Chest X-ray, PA view. Patient: 44 years old, sex F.
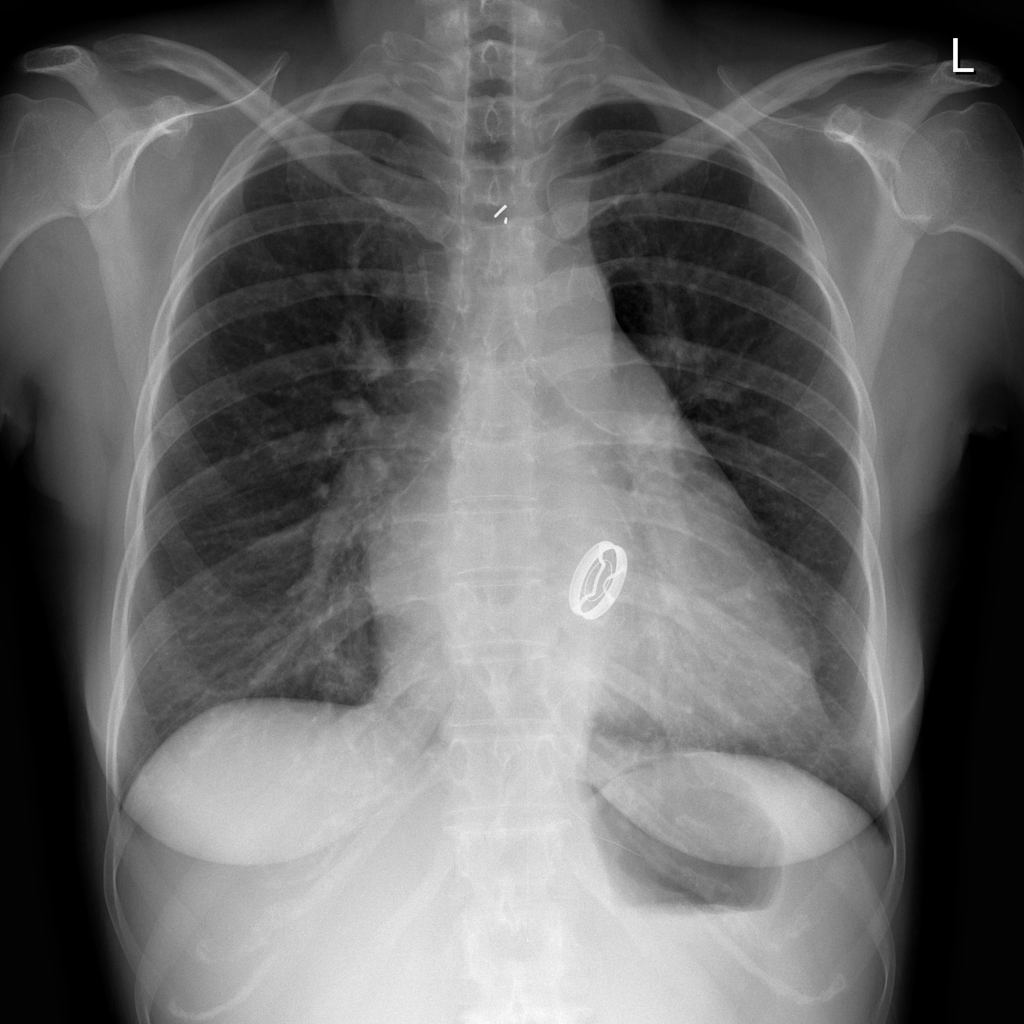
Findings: No Finding